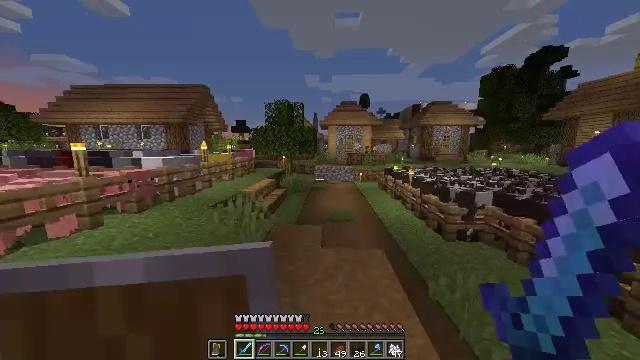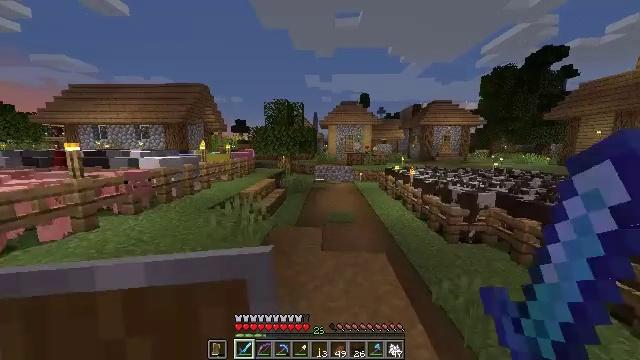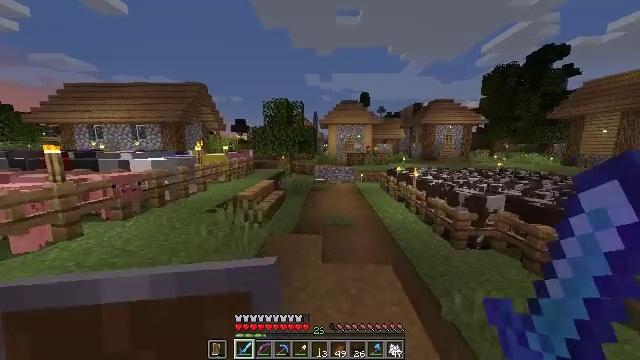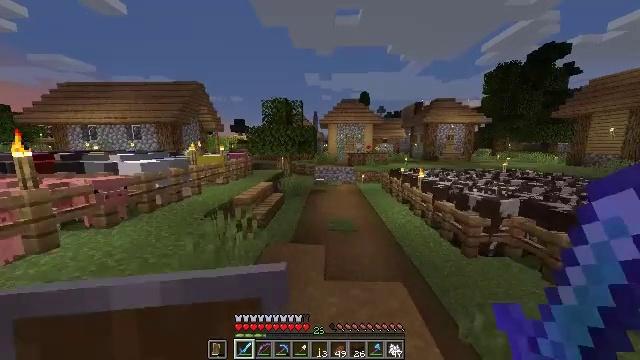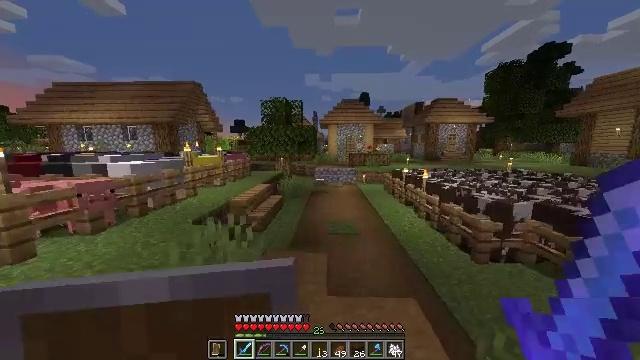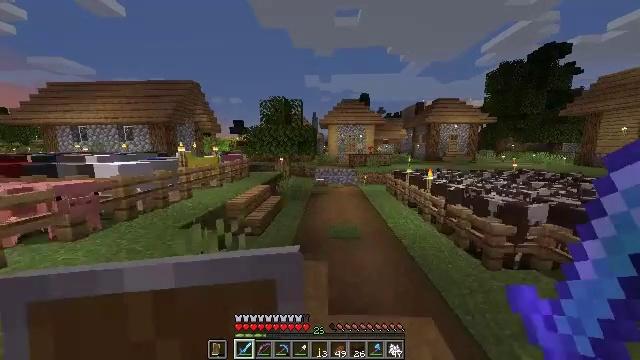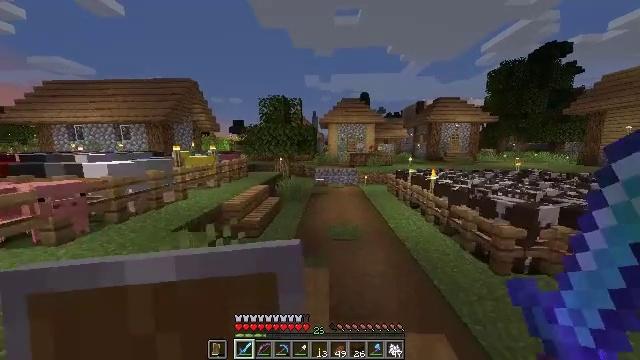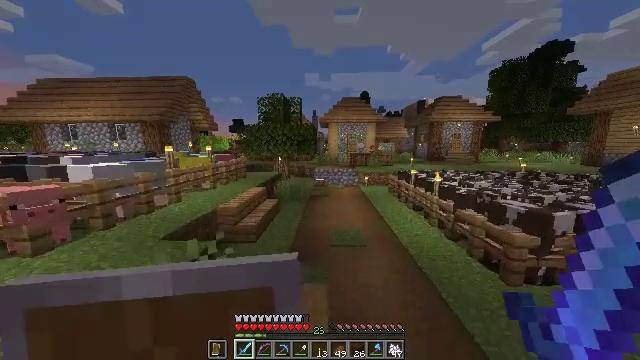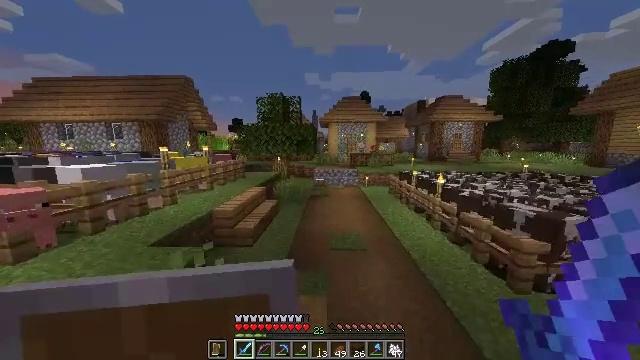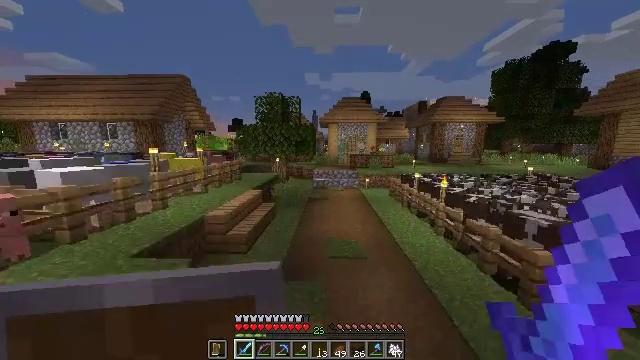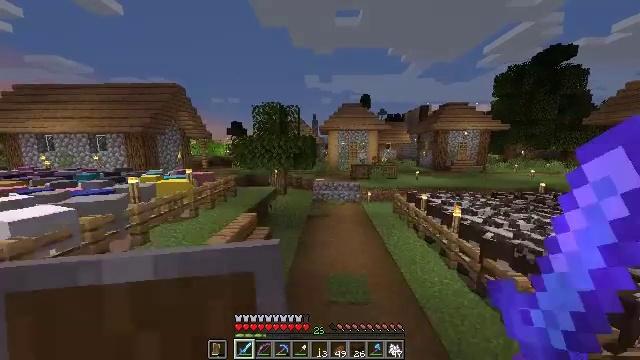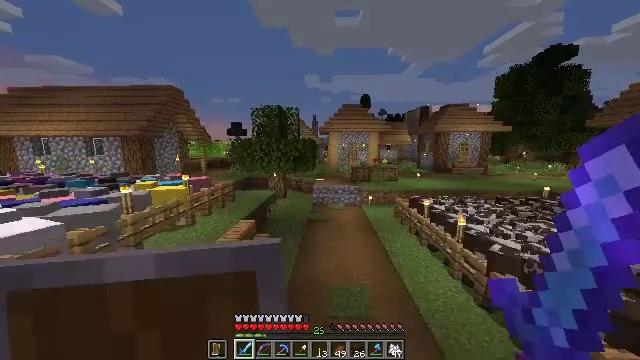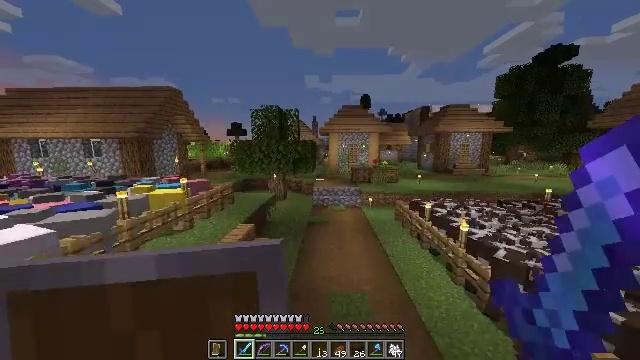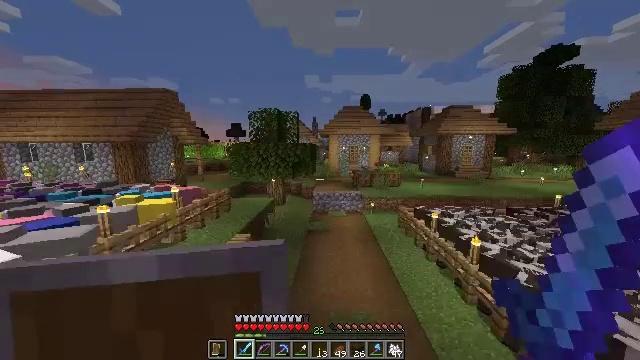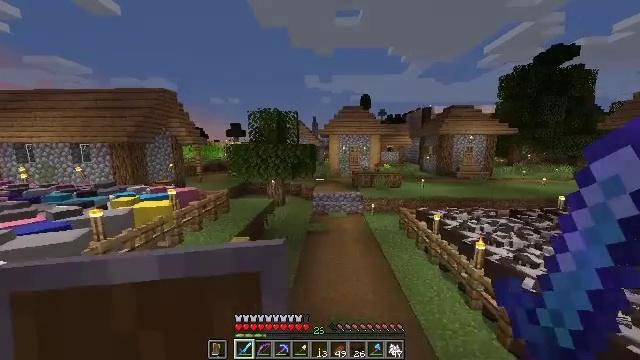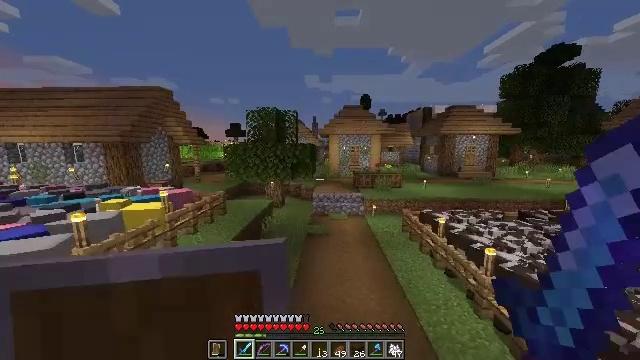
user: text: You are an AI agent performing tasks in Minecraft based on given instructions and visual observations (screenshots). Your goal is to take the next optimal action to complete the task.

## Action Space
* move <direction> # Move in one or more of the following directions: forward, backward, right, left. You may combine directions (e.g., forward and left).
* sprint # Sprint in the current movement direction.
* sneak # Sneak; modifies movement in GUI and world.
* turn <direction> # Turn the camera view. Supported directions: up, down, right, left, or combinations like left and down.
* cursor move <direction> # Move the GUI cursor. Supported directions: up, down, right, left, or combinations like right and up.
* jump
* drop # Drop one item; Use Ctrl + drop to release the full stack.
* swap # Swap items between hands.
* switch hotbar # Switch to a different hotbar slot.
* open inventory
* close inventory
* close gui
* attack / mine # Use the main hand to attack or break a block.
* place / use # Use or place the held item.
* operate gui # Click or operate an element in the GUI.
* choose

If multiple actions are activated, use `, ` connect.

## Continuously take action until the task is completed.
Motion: motion action
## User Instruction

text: craft item air
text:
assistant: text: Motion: move forward
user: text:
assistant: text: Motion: move forward
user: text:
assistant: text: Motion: move forward, sprint
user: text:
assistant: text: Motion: move forward, sprint
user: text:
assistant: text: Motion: move forward
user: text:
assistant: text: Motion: move forward
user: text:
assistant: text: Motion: move forward
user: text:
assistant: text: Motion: move forward
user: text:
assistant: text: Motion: move forward, jump
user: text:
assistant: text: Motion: move forward, jump
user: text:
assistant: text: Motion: move forward, jump
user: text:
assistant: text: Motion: move forward
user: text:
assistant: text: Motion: move forward
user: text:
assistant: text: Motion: move forward
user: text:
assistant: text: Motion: move forward
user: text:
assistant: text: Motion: move forward
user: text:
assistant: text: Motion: move forward
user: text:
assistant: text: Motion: move forward
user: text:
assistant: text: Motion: move forward
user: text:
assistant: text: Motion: move forward
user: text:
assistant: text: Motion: move forward
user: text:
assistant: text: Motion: move forward
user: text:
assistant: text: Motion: move forward
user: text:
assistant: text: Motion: move forward and move right
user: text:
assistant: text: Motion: move forward and move right
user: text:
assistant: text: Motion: move forward and move right
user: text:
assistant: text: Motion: move forward and move right
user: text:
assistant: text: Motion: move forward
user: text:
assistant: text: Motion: move forward
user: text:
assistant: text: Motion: move forward